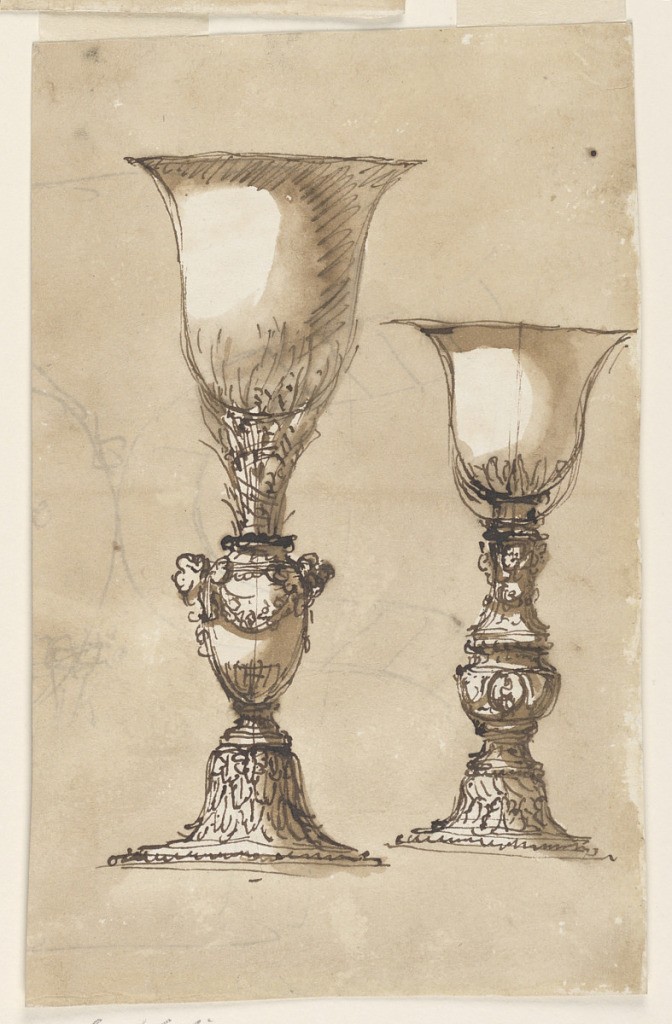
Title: Two chalices
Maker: Giuseppe Barberi, Italian, 1746–1809
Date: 1780–1790
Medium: Pen and brown ink, brush and brown wash on off-white laid paper, lined
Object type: Drawing
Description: At left: the stem is above a bunch of ears of grain rising from an urn, which is decorated with festoons supported by two cherubim. At right: the lower part of the stem has the shape of a vase supporting a pedestal, with cherubim. Above: the bowl has a leaf calyx. On the verso is part of a sketched construction of the shape of a bowl.